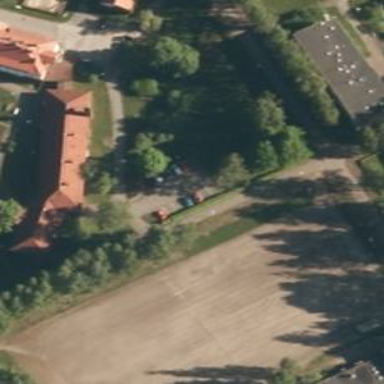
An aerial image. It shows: Asphalt cycleway.